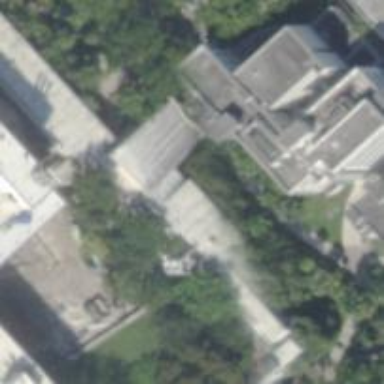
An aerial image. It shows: University building.